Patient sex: M
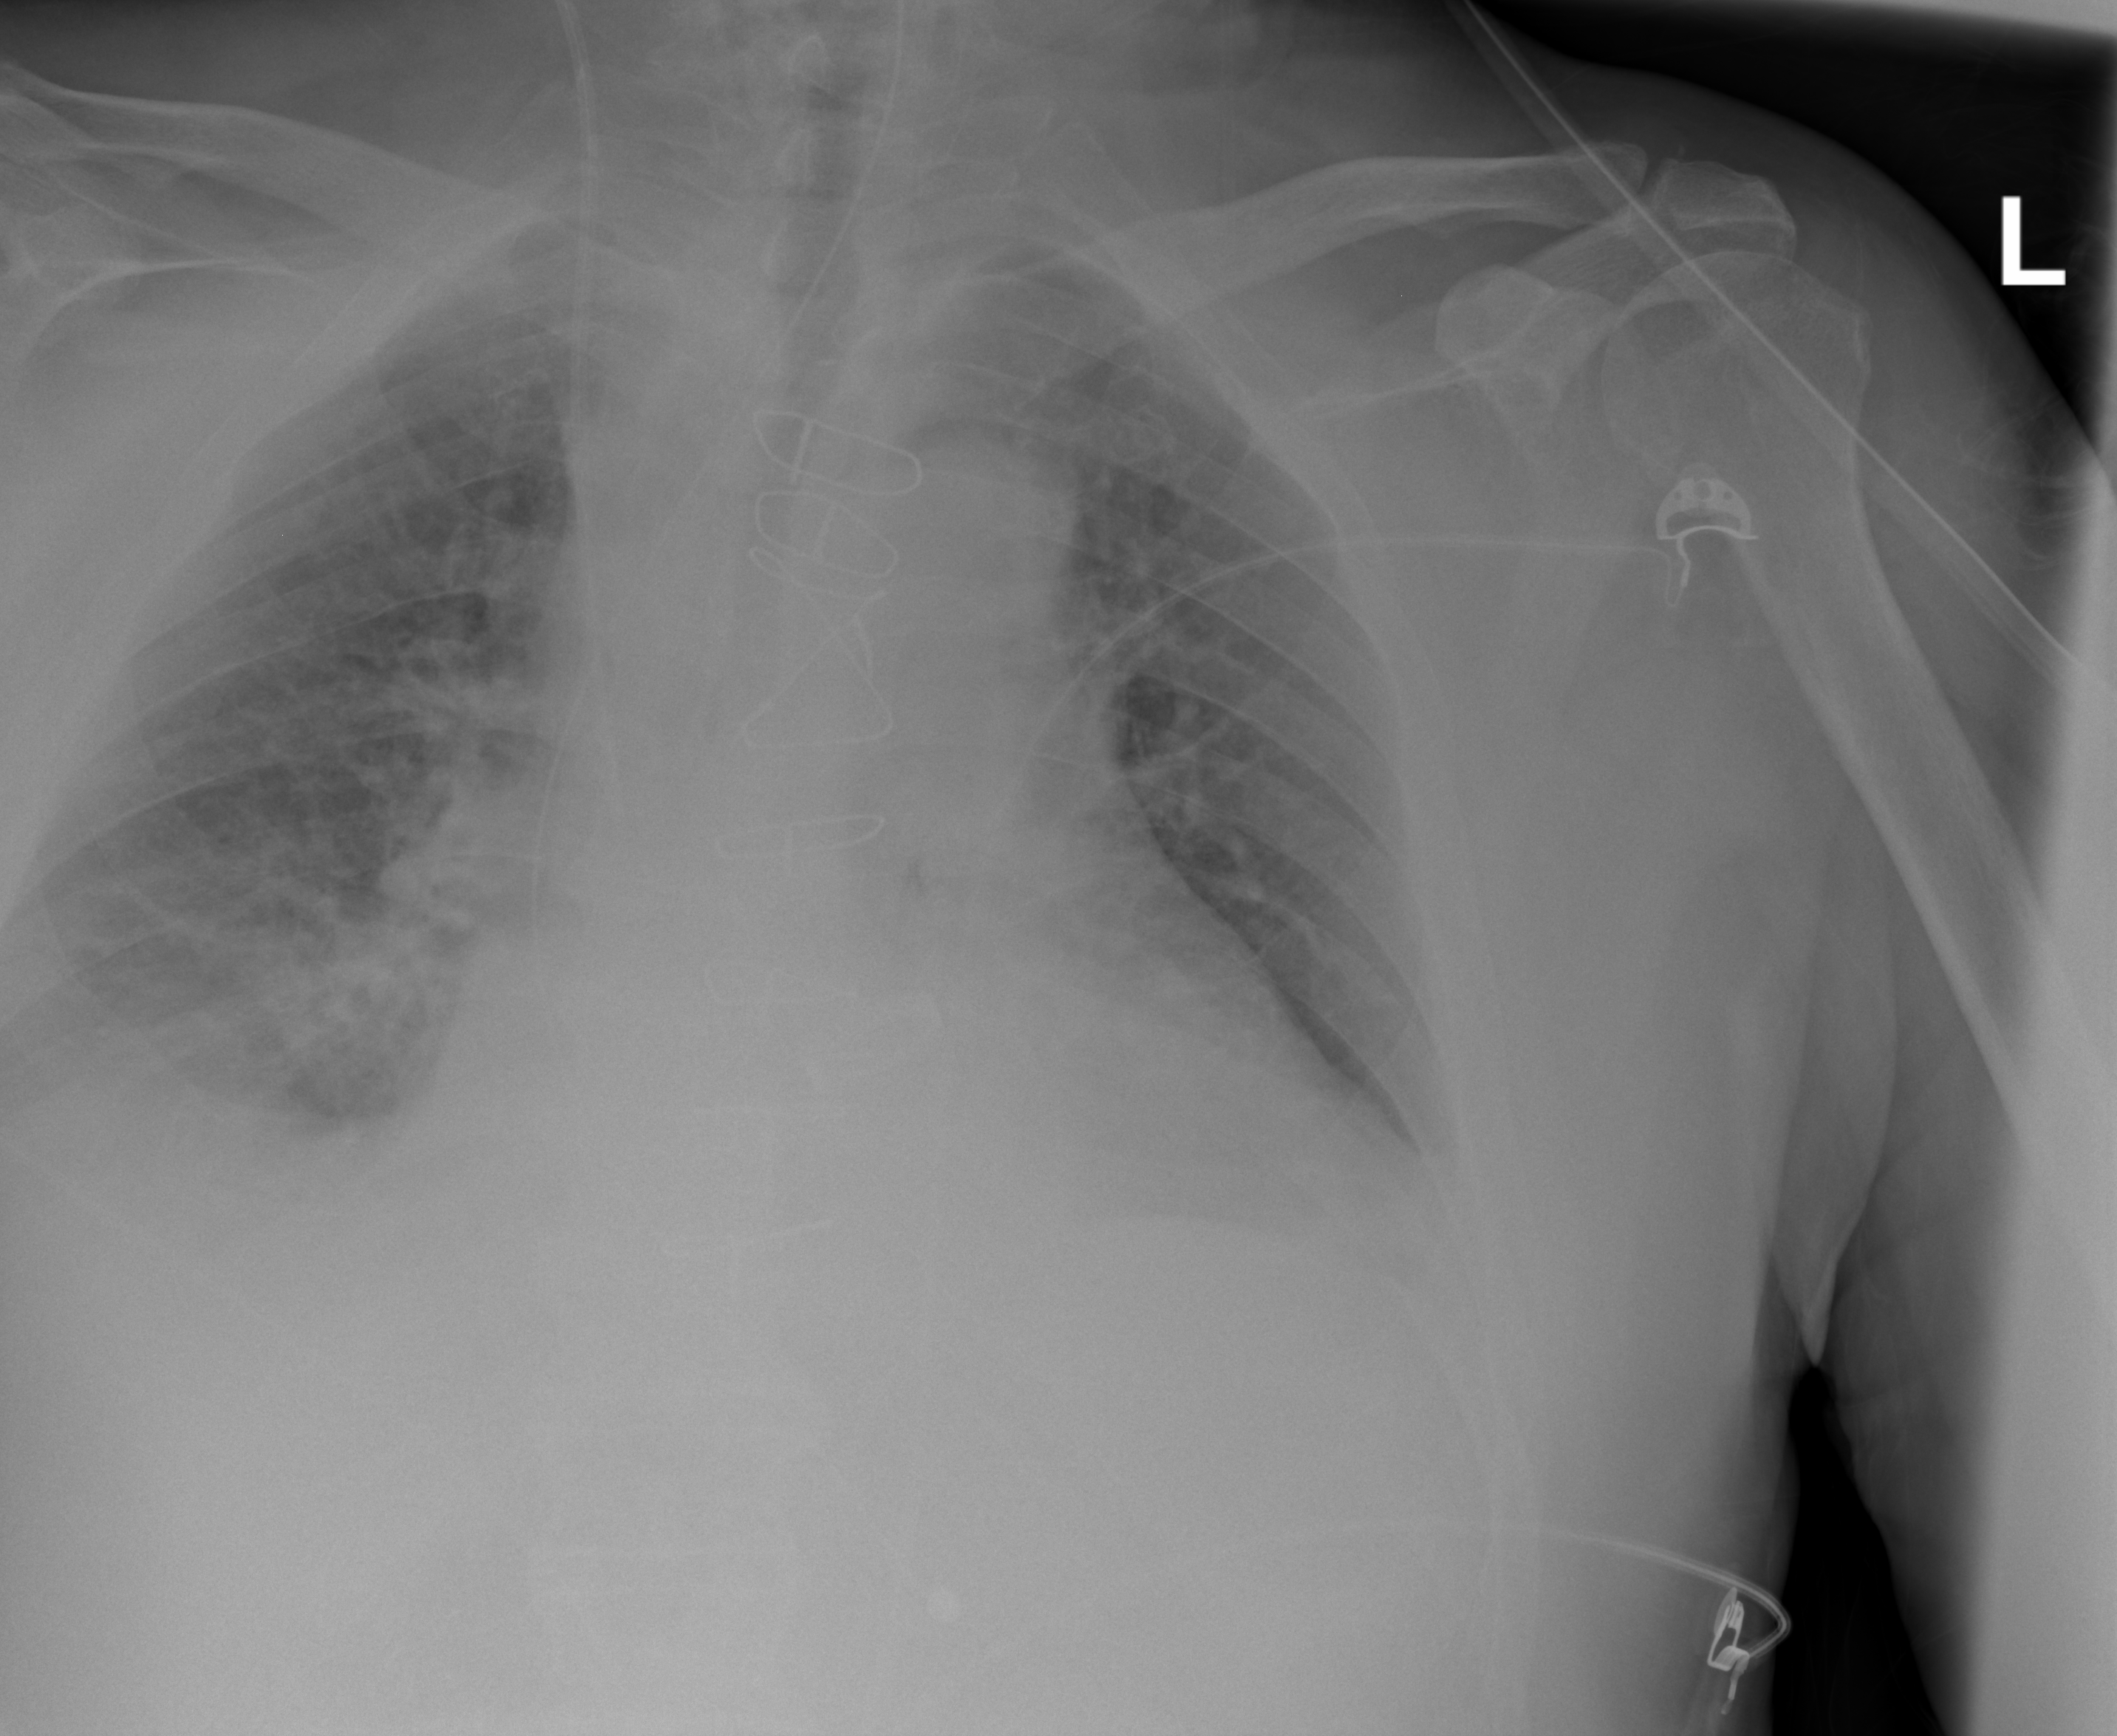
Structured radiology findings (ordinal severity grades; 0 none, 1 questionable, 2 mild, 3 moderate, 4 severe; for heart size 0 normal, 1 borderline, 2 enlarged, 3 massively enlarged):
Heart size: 1
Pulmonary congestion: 2
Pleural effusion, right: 2
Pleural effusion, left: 1
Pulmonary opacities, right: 2
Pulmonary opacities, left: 2
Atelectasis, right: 2
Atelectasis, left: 0